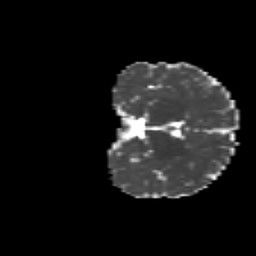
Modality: MD
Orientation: coronal
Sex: male
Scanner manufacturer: siemens
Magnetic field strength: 3 T
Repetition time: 5 s
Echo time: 0.071 s